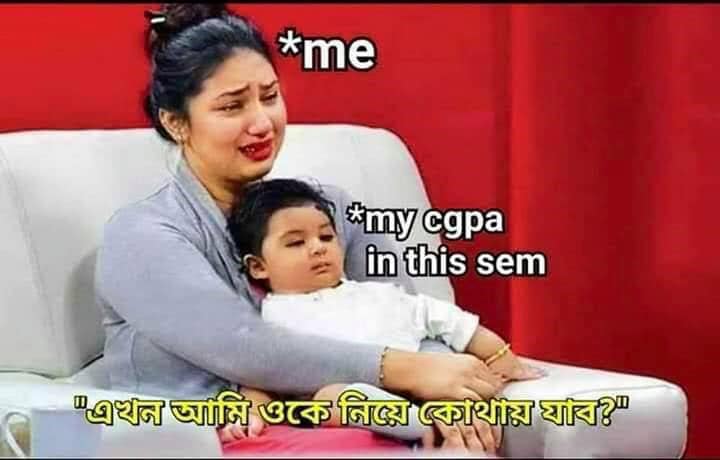
Caption: *me   * my cgpa in this sem   " এখন আমি ওকে নিয়ে কোথায় যাব ? "
Label: hate